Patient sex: M
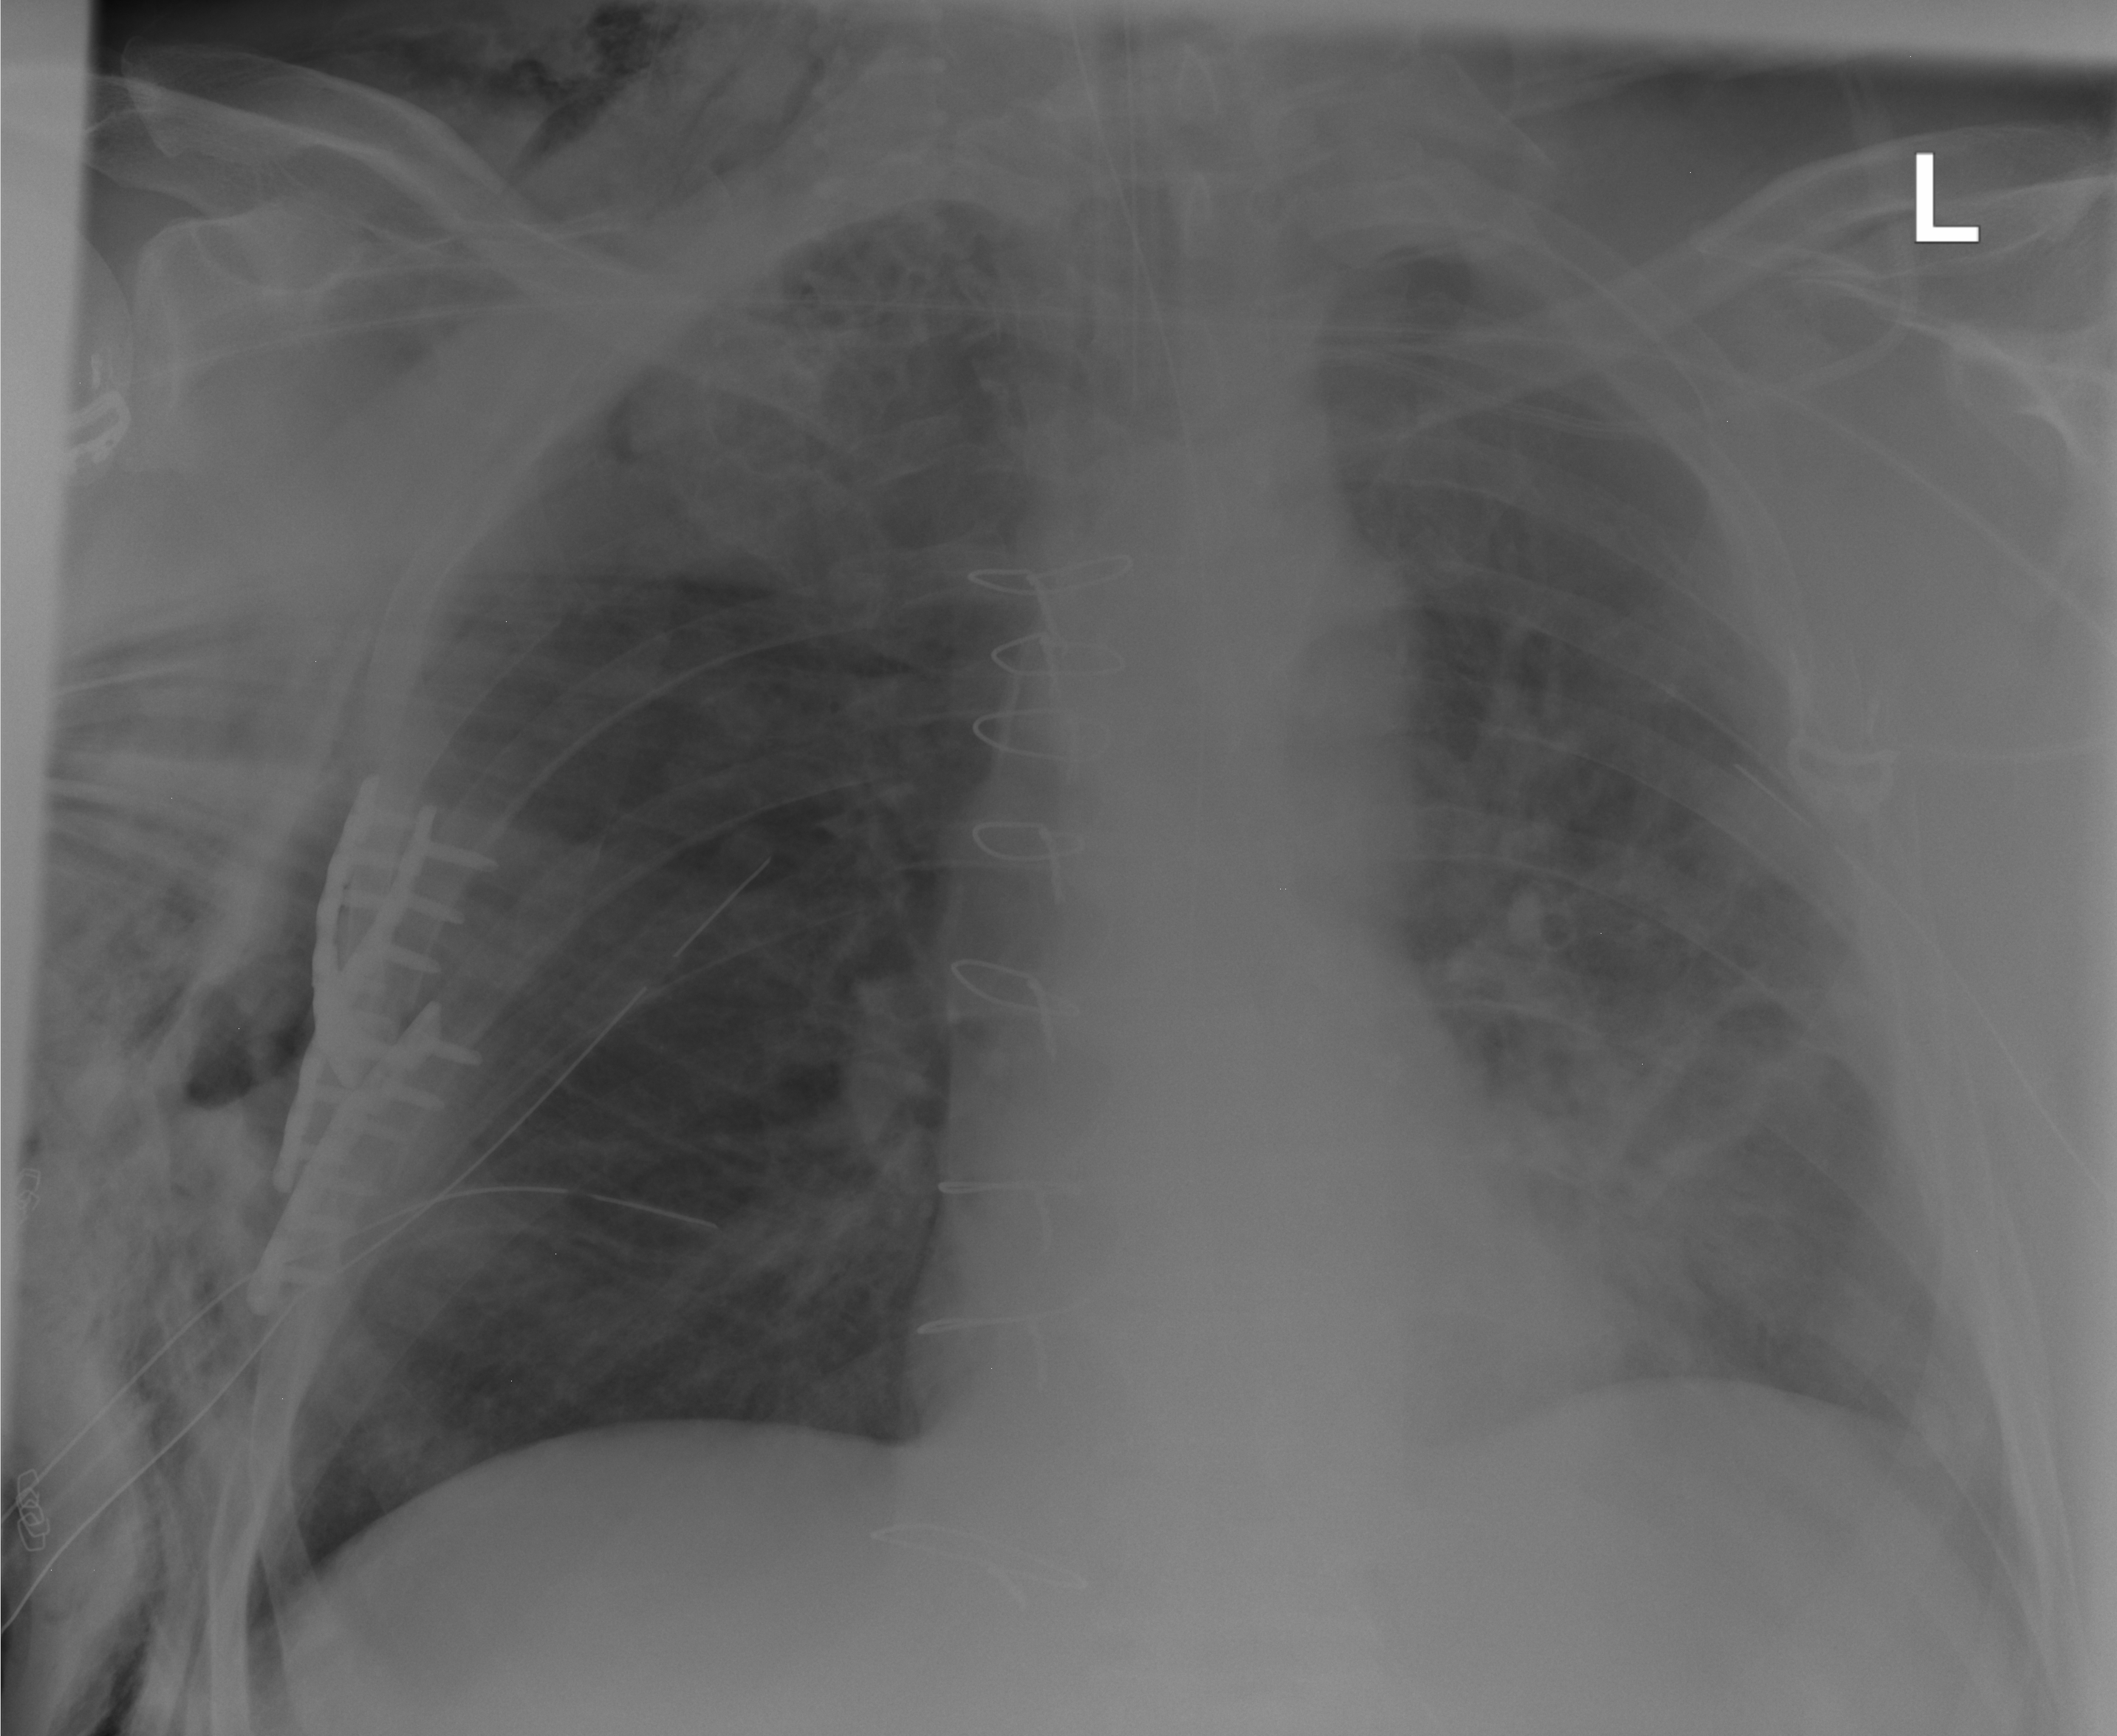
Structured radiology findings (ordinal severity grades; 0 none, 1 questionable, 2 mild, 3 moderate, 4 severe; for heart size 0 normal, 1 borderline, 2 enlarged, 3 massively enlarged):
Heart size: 0
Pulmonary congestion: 0
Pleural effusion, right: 0
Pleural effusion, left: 2
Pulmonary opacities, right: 0
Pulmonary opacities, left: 3
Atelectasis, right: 2
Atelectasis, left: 2